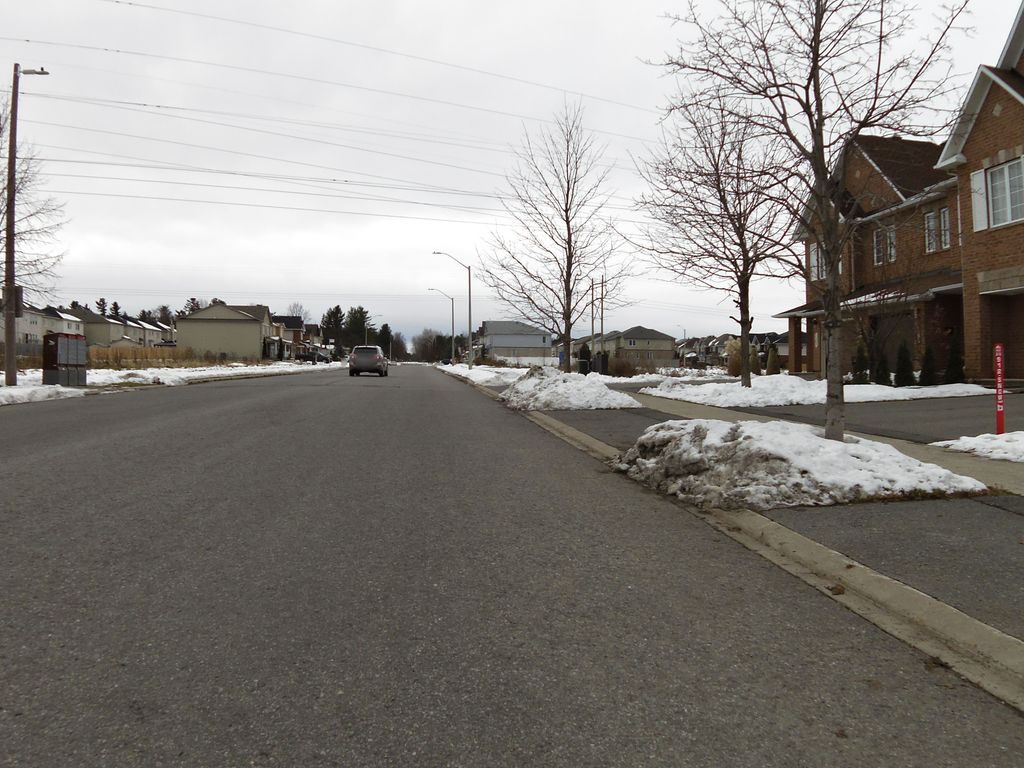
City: ottawa-gatineau